Aerial crown-view tile of a tropical tree (Barro Colorado Island, Panama), acquired 20240918:
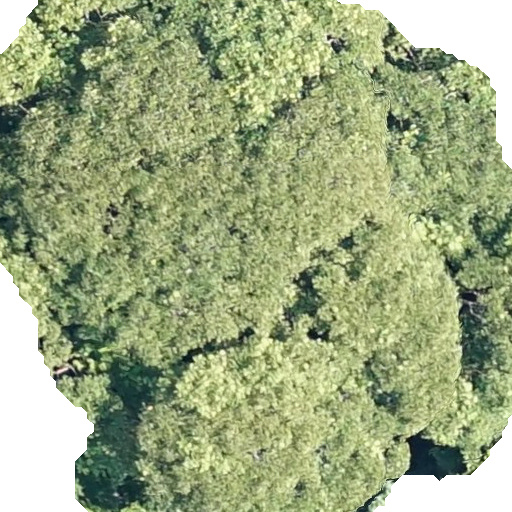
Species: Dipteryx oleifera
GBIF accepted scientific name: Dipteryx oleifera
Crown area: 394.401 m²